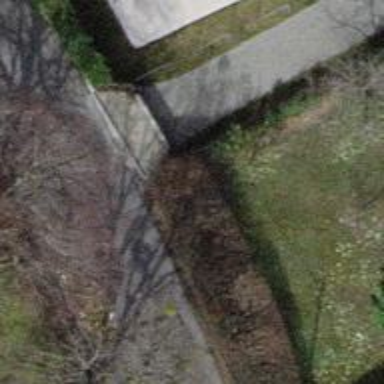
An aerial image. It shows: Gate.